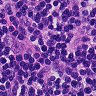
Metastatic tissue present: no